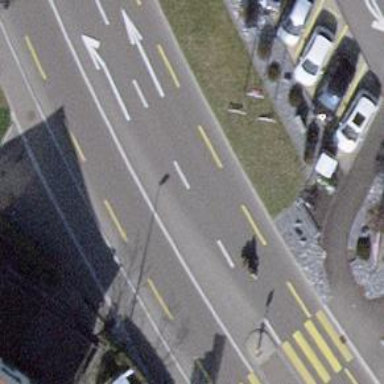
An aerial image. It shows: Primary highway with asphalt surface. It also has lane for cyclists on both sides.